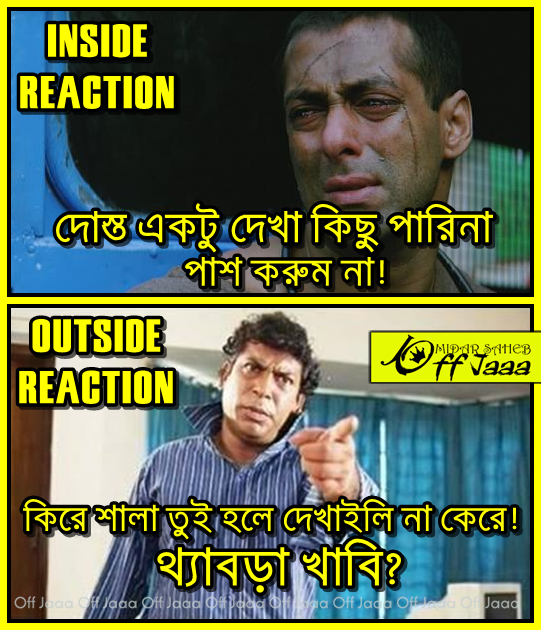
Caption: INSIDE REACTION দোস্ত একটু দেখা কিছু পারিনা পাশ করুম না! OUTSIDE REACTION কিরে শালা তুই হলে দেখাইলি না কেরে! থ্যাবড়া খাবি?
Label: non-hate